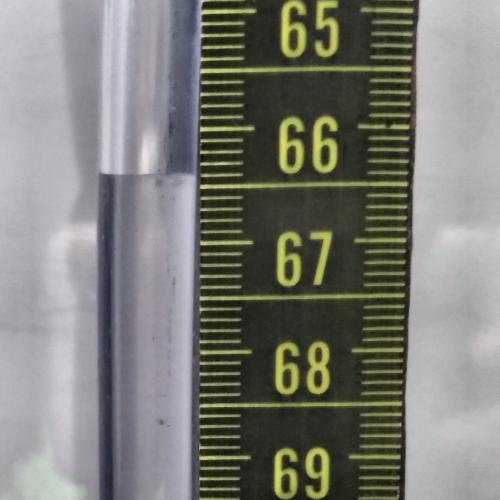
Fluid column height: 66.4 cm